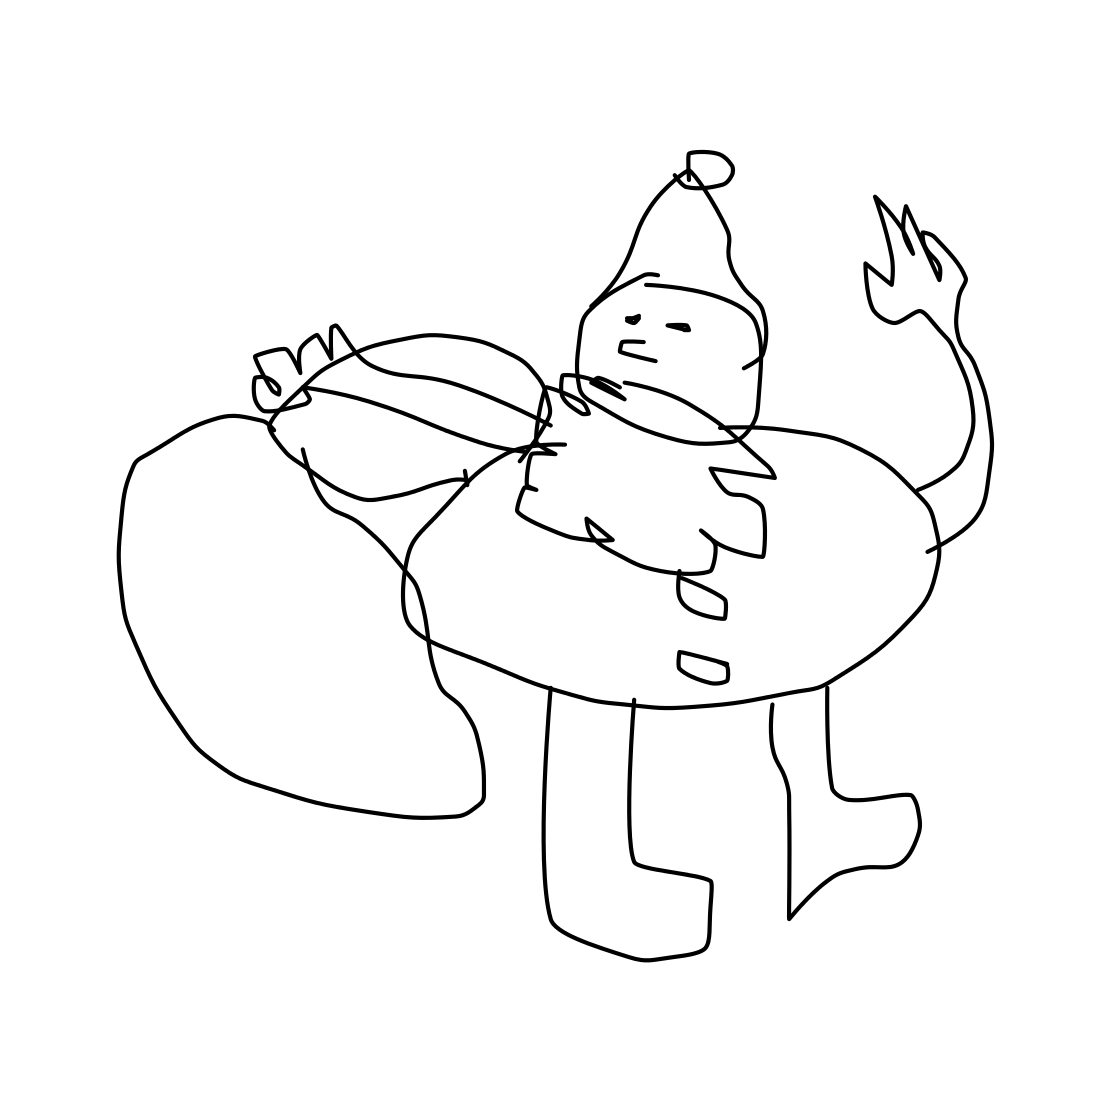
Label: santa claus